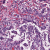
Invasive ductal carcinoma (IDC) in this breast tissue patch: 1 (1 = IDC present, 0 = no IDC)